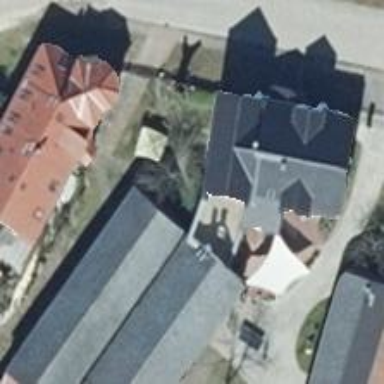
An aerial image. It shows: House with flat black roof.